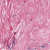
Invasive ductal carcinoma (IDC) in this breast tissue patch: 0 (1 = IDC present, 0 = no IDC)